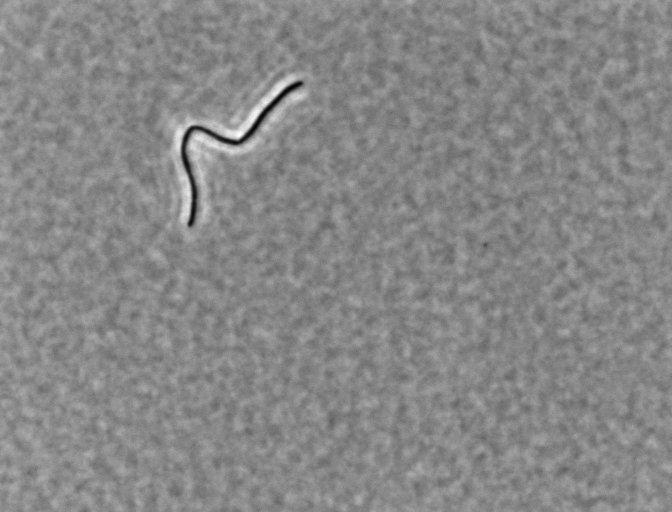
Bacillus subtilis